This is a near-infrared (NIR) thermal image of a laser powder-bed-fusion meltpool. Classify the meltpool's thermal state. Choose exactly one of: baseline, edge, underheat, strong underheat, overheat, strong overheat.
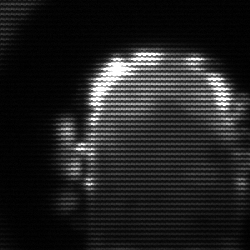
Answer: baseline